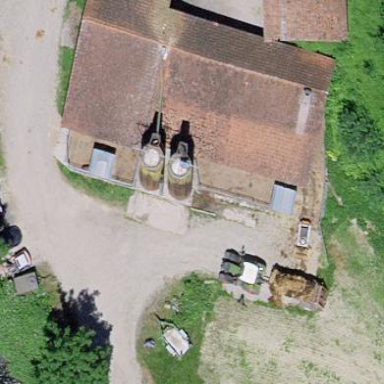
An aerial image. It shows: Barn.